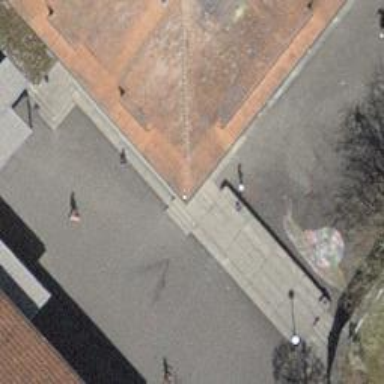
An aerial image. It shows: Set of steps on the road.